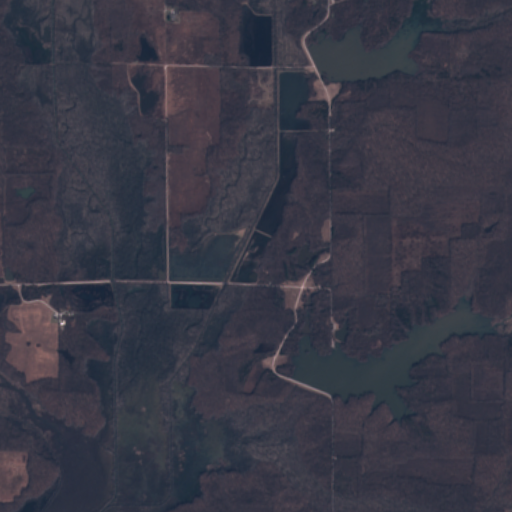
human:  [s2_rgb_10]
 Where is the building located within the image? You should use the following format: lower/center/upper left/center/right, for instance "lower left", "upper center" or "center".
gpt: The building is located in the upper center of the image.
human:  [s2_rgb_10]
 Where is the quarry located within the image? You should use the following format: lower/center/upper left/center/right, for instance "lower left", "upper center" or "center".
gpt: There is no quarry in the image.